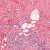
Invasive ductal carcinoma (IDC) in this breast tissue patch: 0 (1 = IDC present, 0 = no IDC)